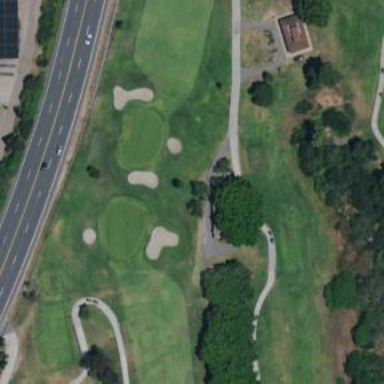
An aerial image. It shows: View of golf hole.